Question:
In the above image all the hexagons are movable, except the blue centre hexagon. I want to fix the blue hexagon at the centre, while any other hexagon can move to anywhere. But I don't understand how to do this. For more clarity, I want to fix the blue hexagon at 7th position.
My code is
'''
$("#sortable").sortable({
cursor: 'move',
items: 'div.sort',
}).disableSelection();
'''
'HTML'
'''
<div class="col-sm-12 margin-top-100 margin-left-100" id="sortable">
<div id="c_1" class="hexagon hexagon2 sort">
<div class="hexagon-in1">
<div class="hexagon-in2">
<div class="inner inner-left text-center"><i class="fa fa-eye"> </i></div><div class="inner inner-right text-center"><i class="fa fa-link"></i></div>
</div>
</div>
</div>
<div id="c_2" class="hexagon hexagon2 sort">
<div class="hexagon-in1">
<div class="hexagon-in2">
<div class="inner inner-left text-center"><i class="fa fa-eye"></i></div><div class="inner inner-right text-center"><i class="fa fa-link"></i></div>
</div>
</div>
</div>
<div id="c_3" class="hexagon hexagon2 sort">
<div class="hexagon-in1">
<div class="hexagon-in2">
<div class="inner inner-left text-center"><i class="fa fa-eye"></i></div><div class="inner inner-right text-center"><i class="fa fa-link"></i></div>
</div>
</div>
</div>
<div id="c_4" class="hexagon hexagon2 sort">
<div class="hexagon-in1">
<div class="hexagon-in2">
<div class="inner inner-left text-center"><i class="fa fa-eye"></i></div><div class="inner inner-right text-center"><i class="fa fa-link"></i></div>
</div>
</div>
</div>
<div id="c_5" class="hexagon hexagon2 sort">
<div class="hexagon-in1">
<div class="hexagon-in2">
<div class="inner inner-left text-center"><i class="fa fa-eye"></i></div><div class="inner inner-right text-center"><i class="fa fa-link"></i></div>
</div>
</div>
</div>
<div id="c_6" class="hexagon hexagon2 sort">
<div class="hexagon-in1">
<div class="hexagon-in2">
<div class="inner inner-left text-center"><i class="fa fa-eye"></i></div><div class="inner inner-right text-center"><i class="fa fa-link"></i></div>
</div>
</div>
</div>
<div id="c_7" class="hexagon hexagon2" >
<div class="hexagon-in1">
<div class="hexagon-in2" id="kinglinkr">
<div class="inner inner-left text-center"><i class="fa fa-trash"></i></div><div class="inner inner-right text-center"><i class="fa fa-thumbs-up"></i></div>
</div>
</div>
</div>
<div id="c_8" class="hexagon hexagon2 sort">
<div class="hexagon-in1">
<div class="hexagon-in2">
<div class="inner inner-left text-center"><i class="fa fa-eye"></i></div><div class="inner inner-right text-center"><i class="fa fa-link"></i></div>
</div>
</div>
</div>
<div id="c_9" class="hexagon hexagon2 sort">
<div class="hexagon-in1">
<div class="hexagon-in2">
<div class="inner inner-left text-center"><i class="fa fa-eye"></i></div><div class="inner inner-right text-center"><i class="fa fa-link"></i></div>
</div>
</div>
</div>
<div id="c_10" class="hexagon hexagon2 sort">
<div class="hexagon-in1">
<div class="hexagon-in2">
<div class="inner inner-left text-center"><i class="fa fa-eye"></i></div><div class="inner inner-right text-center"><i class="fa fa-link"></i></div>
</div>
</div>
</div>
<div id="c_11" class="hexagon hexagon2 sort">
<div class="hexagon-in1">
<div class="hexagon-in2">
<div class="inner inner-left text-center"><i class="fa fa-eye"></i></div><div class="inner inner-right text-center"><i class="fa fa-link"></i></div>
</div>
</div>
</div>
<div id="c_12" class="hexagon hexagon2 sort">
<div class="hexagon-in1">
<div class="hexagon-in2">
<div class="inner inner-left text-center"><i class="fa fa-eye"></i></div><div class="inner inner-right text-center"><i class="fa fa-link"></i></div>
</div>
</div>
</div>
<div id="c_13" class="hexagon hexagon2 sort">
<div class="hexagon-in1">
<div class="hexagon-in2">
<div class="inner inner-left text-center"><i class="fa fa-eye"></i></div><div class="inner inner-right text-center"><i class="fa fa-link"></i></div>
</div>
</div>
</div>
<div id="c_14" class="hexagon hexagon2 sort">
<div class="hexagon-in1">
<div class="hexagon-in2">
<div class="inner inner-left text-center"><i class="fa fa-eye"></i></div><div class="inner inner-right text-center"><i class="fa fa-link"></i></div>
</div>
</div>
</div>
<div id="c_15" class="hexagon hexagon2 sort">
<div class="hexagon-in1">
<div class="hexagon-in2">
<div class="inner inner-left text-center"><i class="fa fa-eye"></i></div><div class="inner inner-right text-center"><i class="fa fa-link"></i></div>
</div>
</div>
</div>
<div id="c_16" class="hexagon hexagon2 sort">
<div class="hexagon-in1">
<div class="hexagon-in2">
<div class="inner inner-left text-center"><i class="fa fa-eye"></i></div><div class="inner inner-right text-center"><i class="fa fa-link"></i></div>
</div>
</div>
</div>
</div>
'''
Please help me. Your help would be appreciated. Thanks.
i added this on fiddle but don't know why drag is not working
<URL>
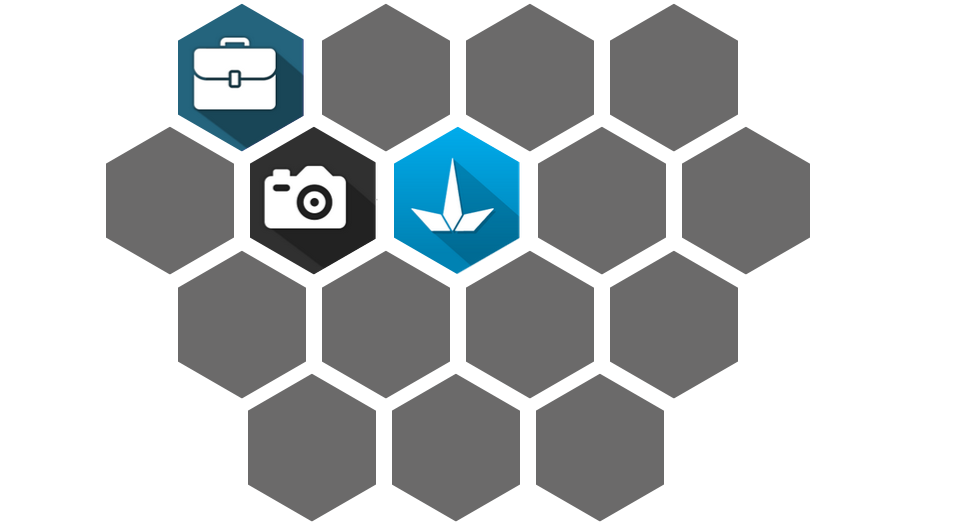
Answer: Thank you for reply. I solved it using following code
'''
var fixed=function(event,ui) {
var thisindex = $(ui.helper).index(fixed);
var fixed = $("#c_7");
var index = $("#sortable .hexagon").index(fixed);
var targetindex = 7;
if(index !== targetindex) {
if(index > targetindex ) {
fixed.prev().insertAfter(fixed); //move it up by one position
} else if(index==(targetindex-1) && thisindex>targetindex) {
//don't move it at all
} else {
fixed.next().insertBefore(fixed); //move it down by one position
}
} else if(index==targetindex && thisindex>targetindex) {
fixed.prev().insertAfter(fixed); //move it up by one position
}
}
var fixd=function(e, tr) {
var sorted_id=tr.item.get(0).id;
get_sort();
};
$("#sortable").sortable({
cursor: 'move',
items: 'div.sort',
cancel:'#c_7',
change: fixed,
stop:fixd
}).disableSelection();
'''
Reference <URL>